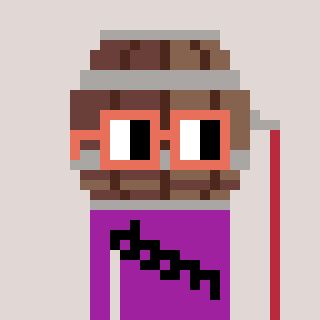
a pixel art character with square orange glasses, a wine barrel-shaped head and a magenta-colored body on a warm background